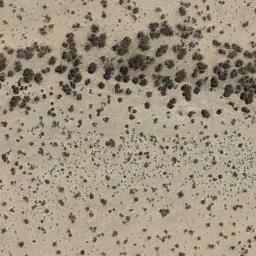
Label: chaparral